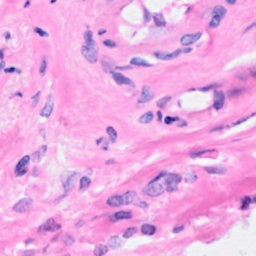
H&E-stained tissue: Breast